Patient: sex F, age 59
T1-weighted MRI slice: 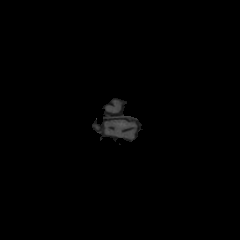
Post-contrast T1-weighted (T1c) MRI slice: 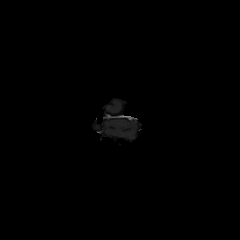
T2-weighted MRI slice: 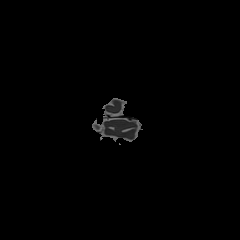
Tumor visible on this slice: no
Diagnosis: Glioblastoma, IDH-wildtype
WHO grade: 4